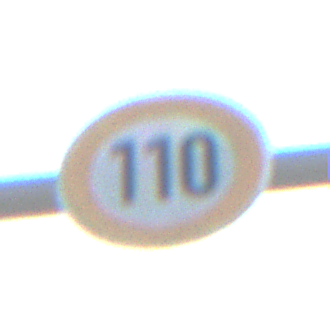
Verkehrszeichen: Geschwindigkeit110
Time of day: MorningAfternoon
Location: Outdoor (Suburban)
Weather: PartlyCloudy
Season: NotSpecified
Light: Natural